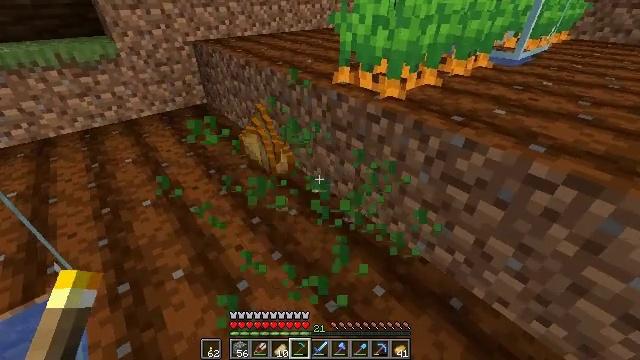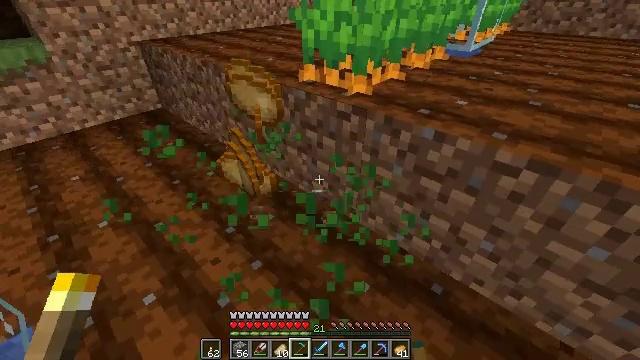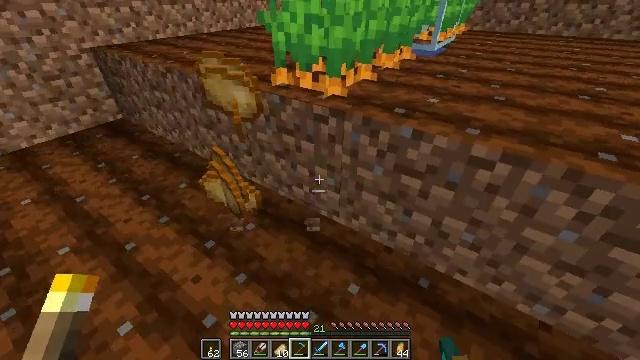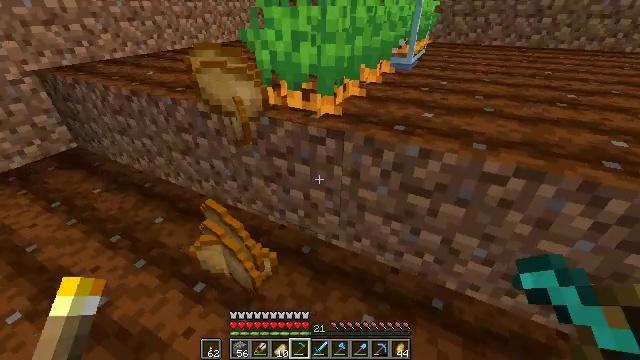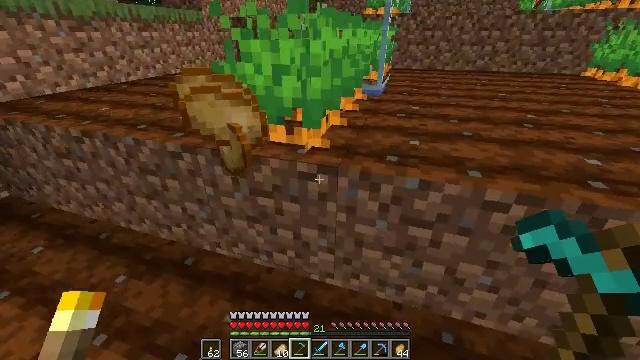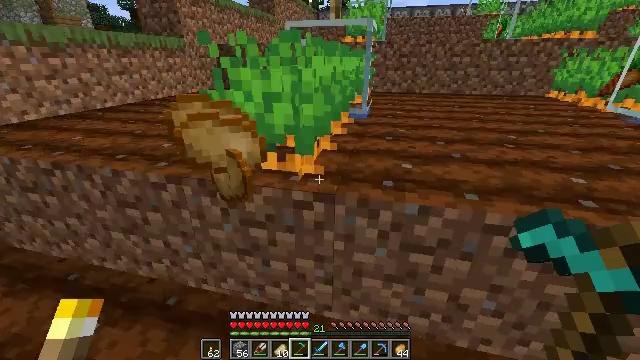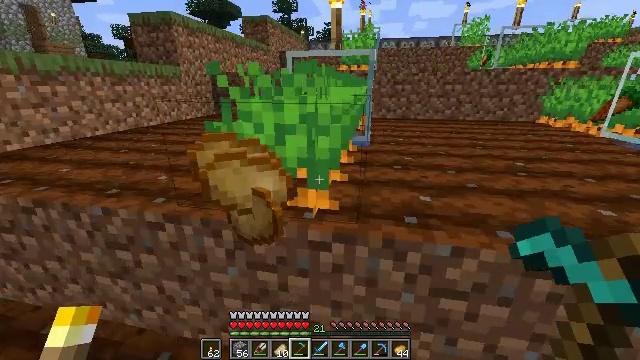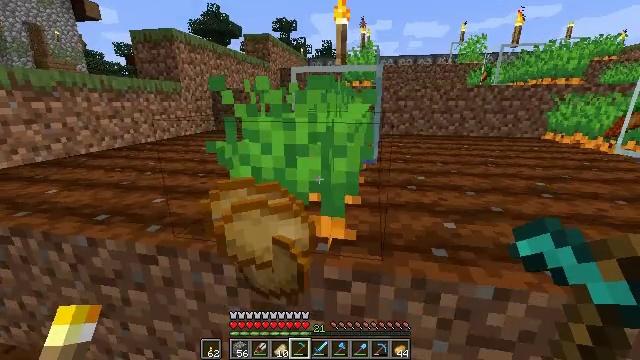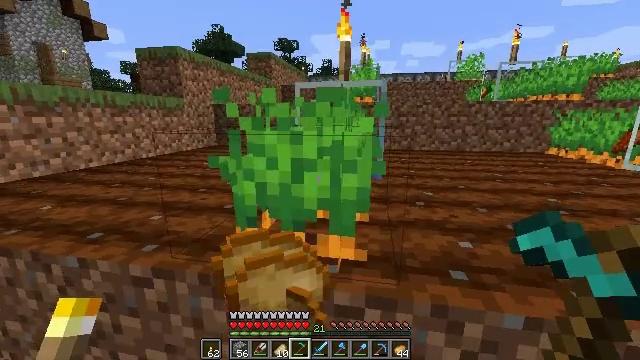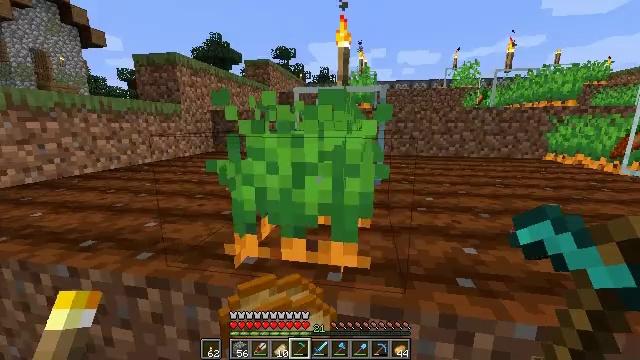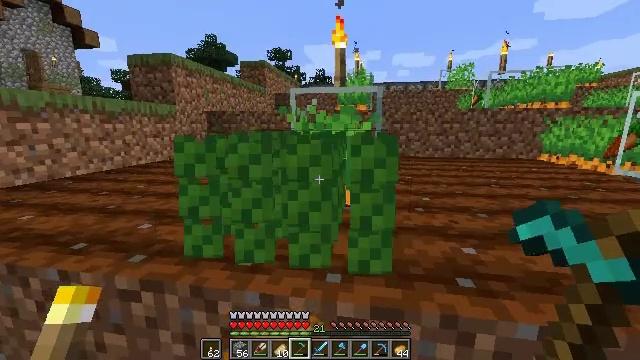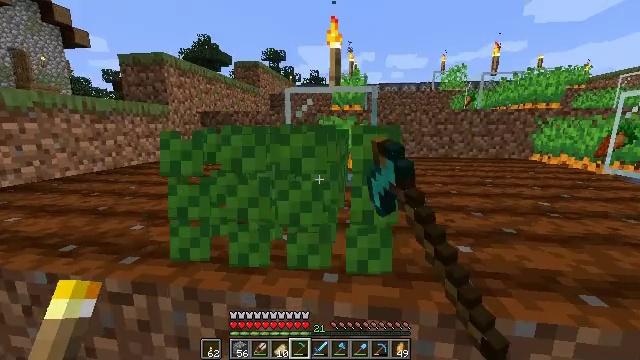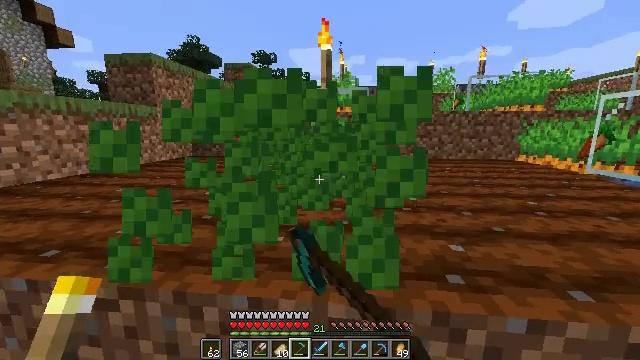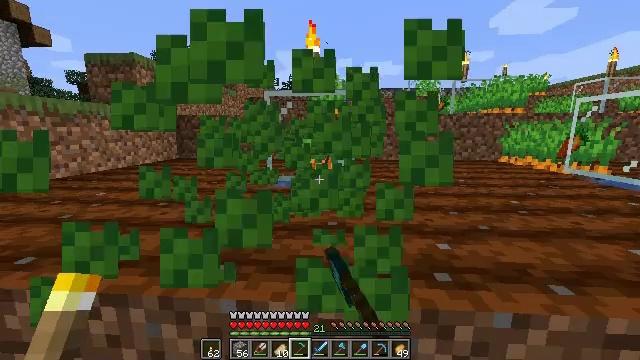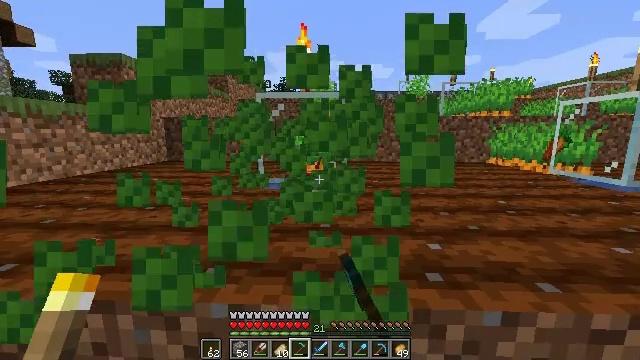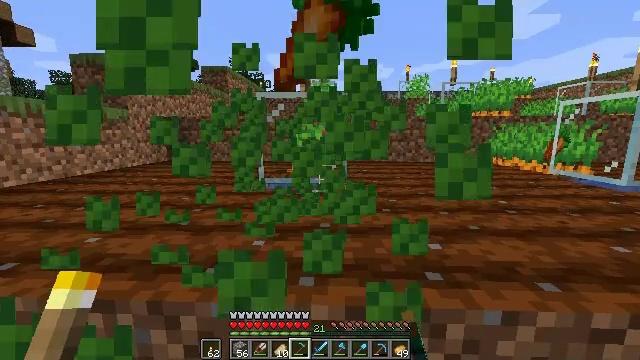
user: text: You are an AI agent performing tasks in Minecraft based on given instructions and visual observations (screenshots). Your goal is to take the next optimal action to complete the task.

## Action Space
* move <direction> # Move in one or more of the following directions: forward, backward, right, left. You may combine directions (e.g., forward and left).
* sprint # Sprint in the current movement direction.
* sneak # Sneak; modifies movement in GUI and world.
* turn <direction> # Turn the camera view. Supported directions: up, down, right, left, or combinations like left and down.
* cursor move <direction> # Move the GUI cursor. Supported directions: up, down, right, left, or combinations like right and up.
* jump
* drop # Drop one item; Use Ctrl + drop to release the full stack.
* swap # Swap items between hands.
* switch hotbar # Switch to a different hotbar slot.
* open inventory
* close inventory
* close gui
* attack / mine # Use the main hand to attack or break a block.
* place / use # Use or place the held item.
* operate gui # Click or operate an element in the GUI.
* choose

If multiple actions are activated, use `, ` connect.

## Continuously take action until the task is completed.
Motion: motion action
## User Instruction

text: Mine the fully grown carrots.
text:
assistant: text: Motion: move forward and move left, turn right
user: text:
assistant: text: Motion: move forward and move left, turn right
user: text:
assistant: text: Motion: move forward and move left, turn right and up
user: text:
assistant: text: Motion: move forward and move left, turn right and up
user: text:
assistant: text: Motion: move forward and move left, turn right and up
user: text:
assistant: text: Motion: move forward, turn right and up
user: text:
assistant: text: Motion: turn up
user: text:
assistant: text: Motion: turn up
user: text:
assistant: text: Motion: turn up
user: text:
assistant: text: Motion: attack / mine
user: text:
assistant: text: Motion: turn right, attack / mine
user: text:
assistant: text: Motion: turn right, attack / mine
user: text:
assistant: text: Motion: turn right, attack / mine
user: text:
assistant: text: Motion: turn right
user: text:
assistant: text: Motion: no_op
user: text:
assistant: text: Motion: no_op
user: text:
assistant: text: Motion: no_op
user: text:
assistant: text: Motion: no_op
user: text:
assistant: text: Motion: no_op
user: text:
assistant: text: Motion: no_op
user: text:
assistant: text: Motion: no_op
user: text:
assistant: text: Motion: move forward
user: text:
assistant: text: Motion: move forward
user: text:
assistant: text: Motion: move forward, turn right and down
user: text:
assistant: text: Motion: move forward, turn right and down, jump
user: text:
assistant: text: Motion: move forward, turn right and down, jump
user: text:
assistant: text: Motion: move forward, turn down, jump
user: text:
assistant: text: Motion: move forward and move right, turn down, jump
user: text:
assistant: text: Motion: move forward and move right, turn down, jump
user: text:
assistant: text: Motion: move forward and move right, turn left and down, jump